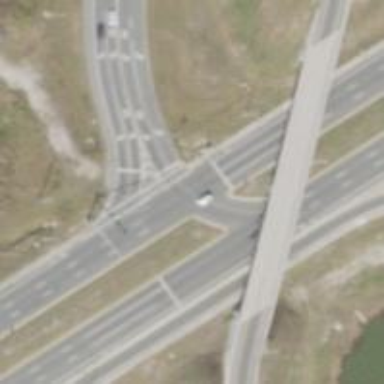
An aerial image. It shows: Primary link highway with asphalt surface.